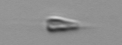
Label: Calciopappus